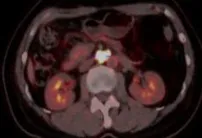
Baseline PET-CT imaging and pathologic results. High uptake of fluorodeoxyglucose (FDG) in enlarged retroperitoneal lymph nodes.
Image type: radiology (pet)